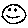
Label: smiley face